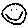
Label: smiley face